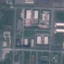
Land use / land cover class: Industrial